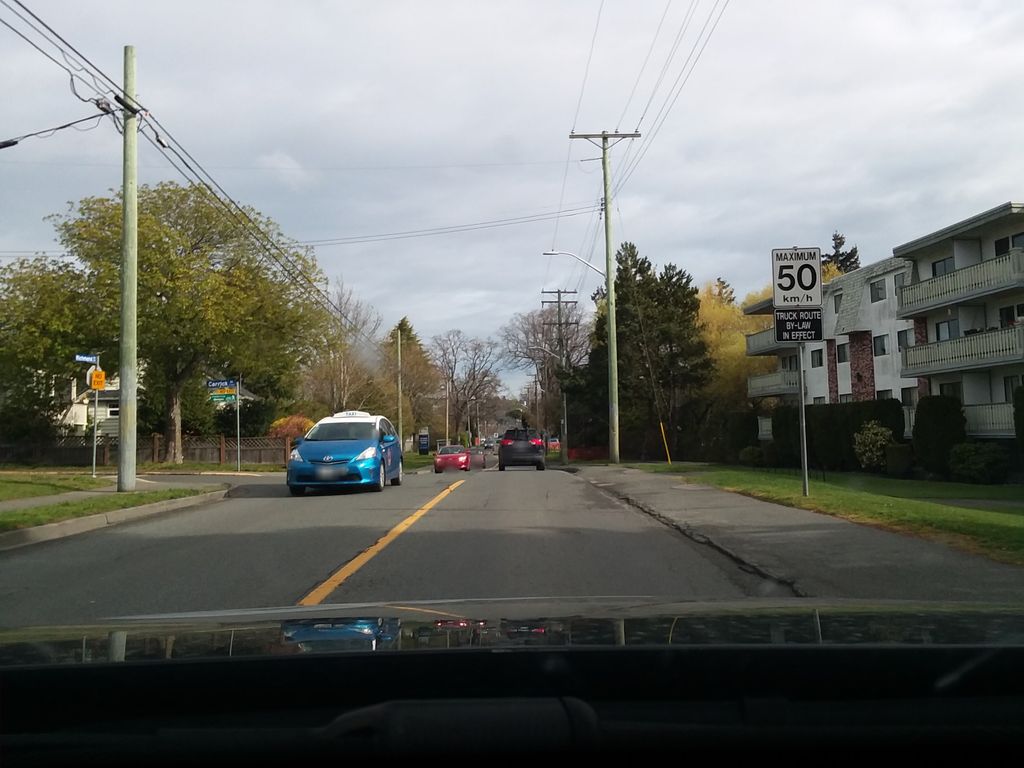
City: victoria